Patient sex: M
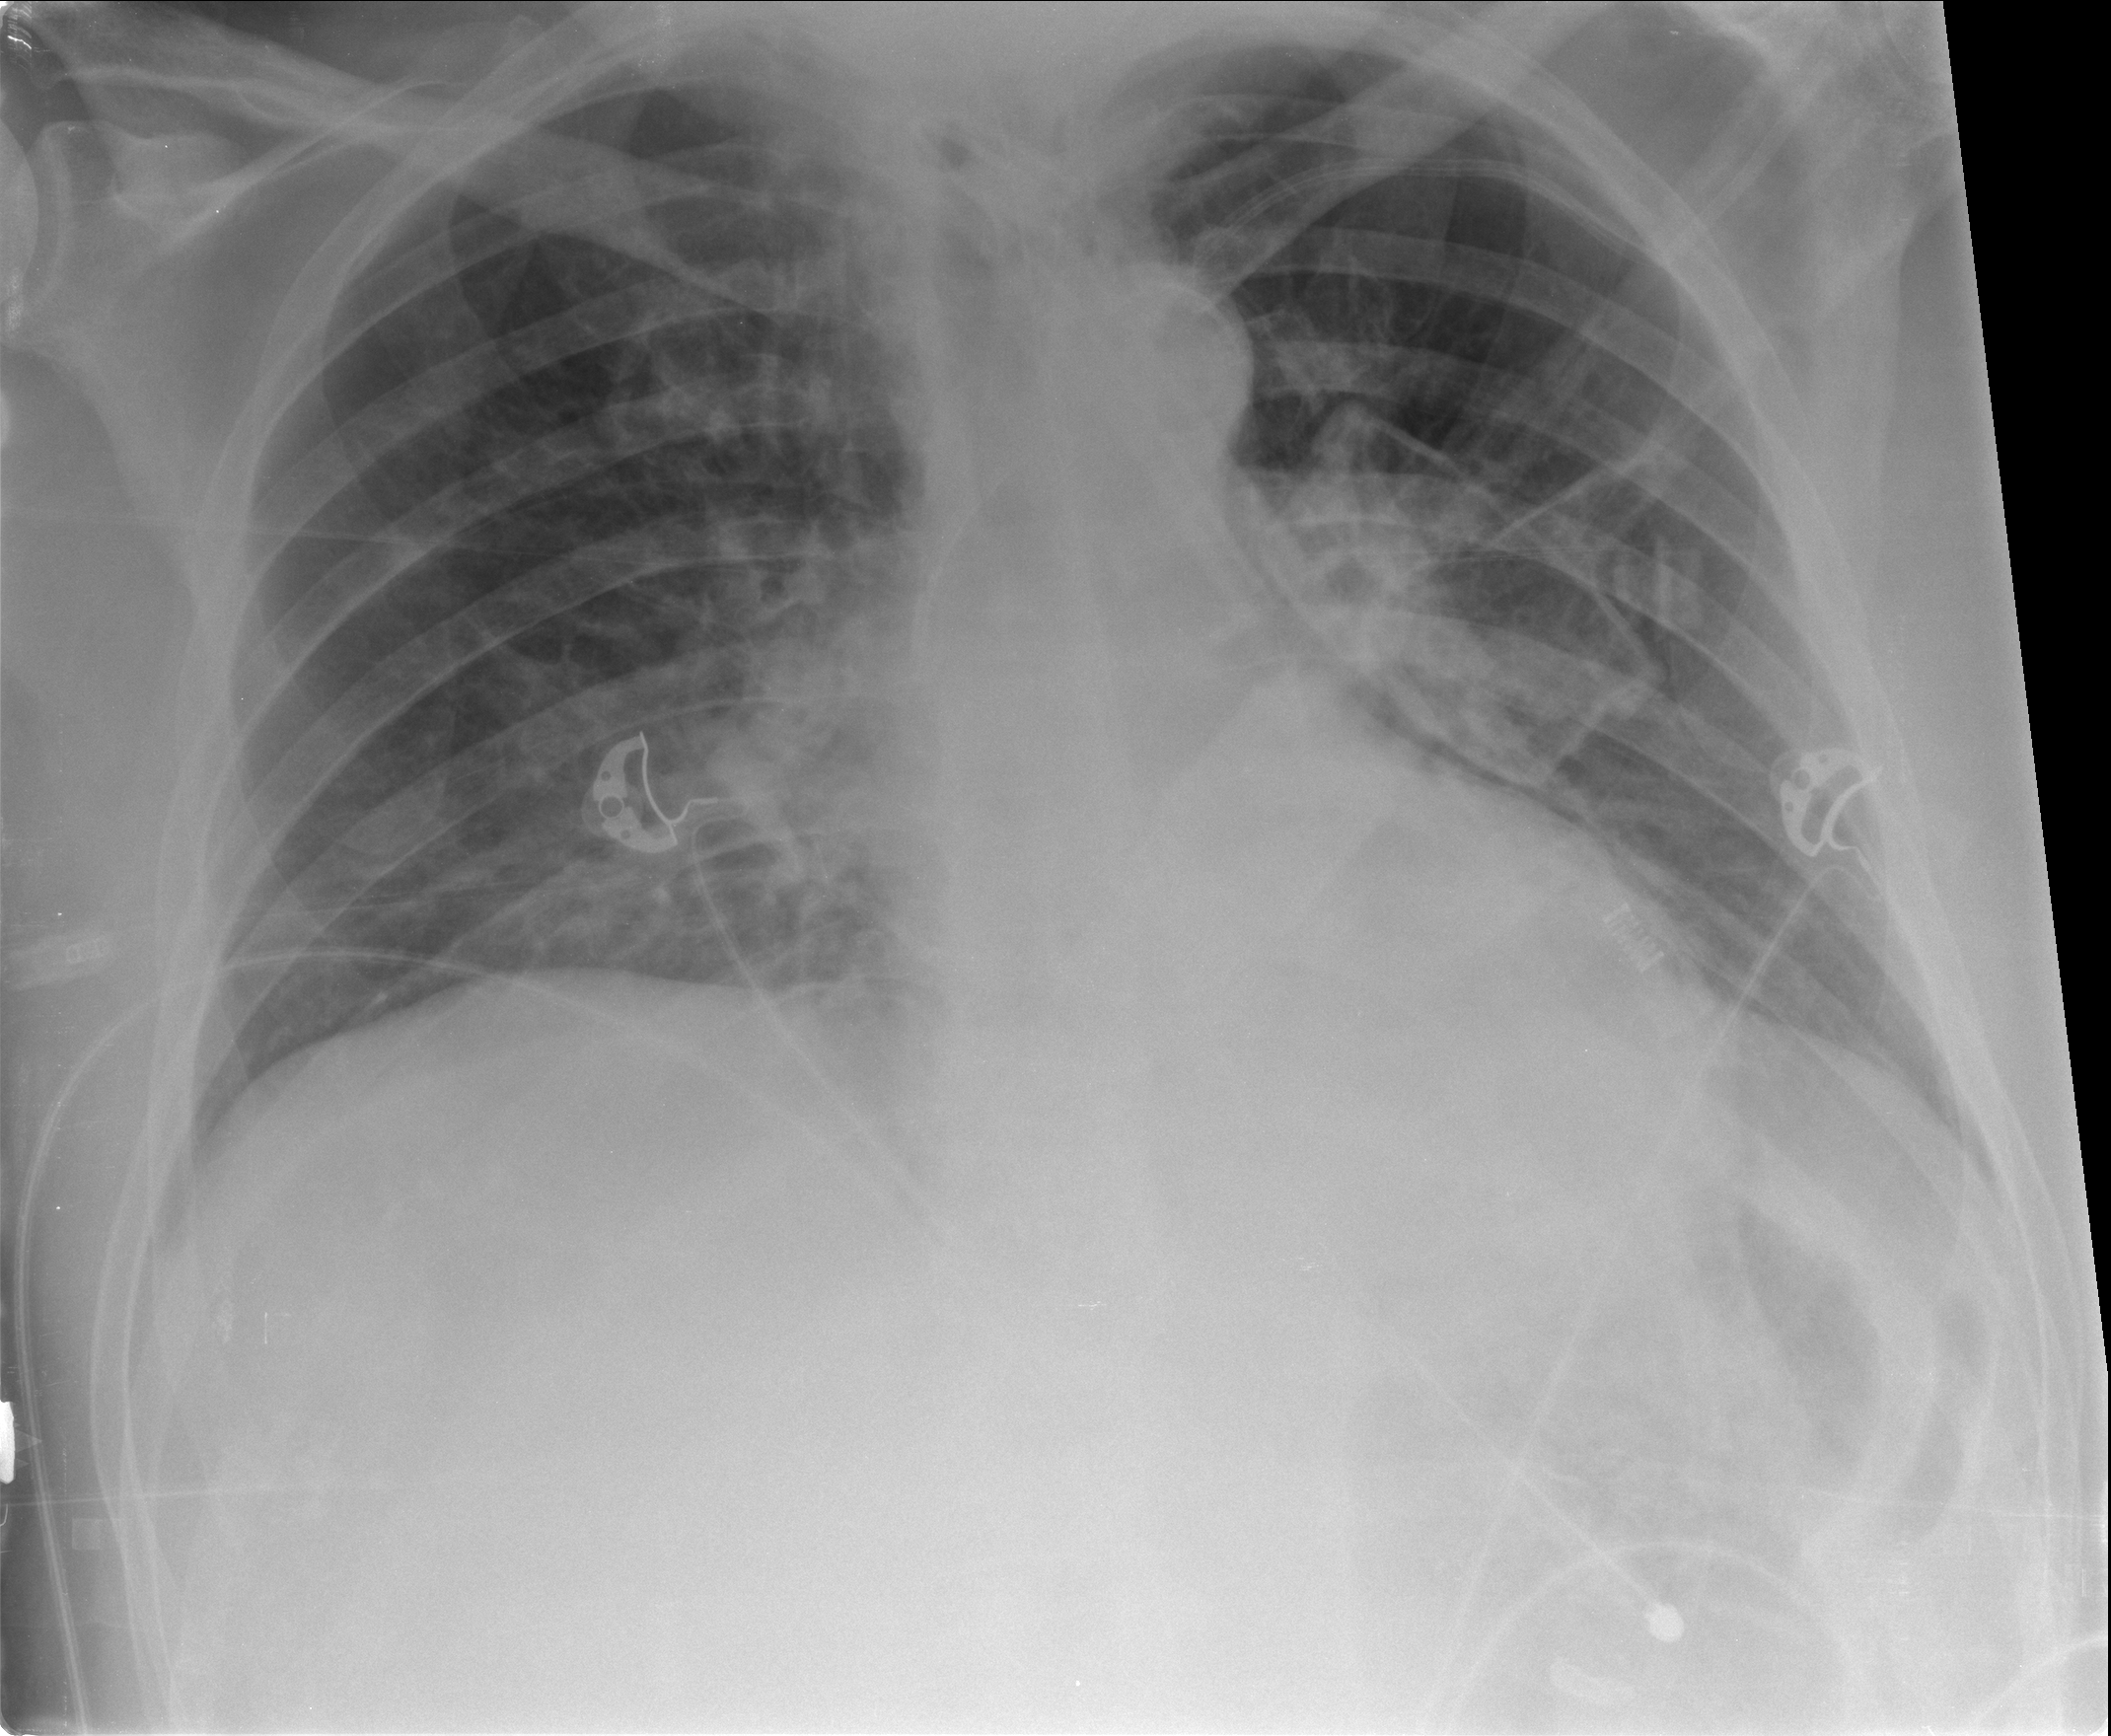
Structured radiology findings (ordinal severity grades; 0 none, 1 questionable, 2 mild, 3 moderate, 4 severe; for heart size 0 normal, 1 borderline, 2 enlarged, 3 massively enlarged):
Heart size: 0
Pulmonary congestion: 2
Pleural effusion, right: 0
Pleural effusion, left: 0
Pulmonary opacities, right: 2
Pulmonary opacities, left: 0
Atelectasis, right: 2
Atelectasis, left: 0